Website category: game
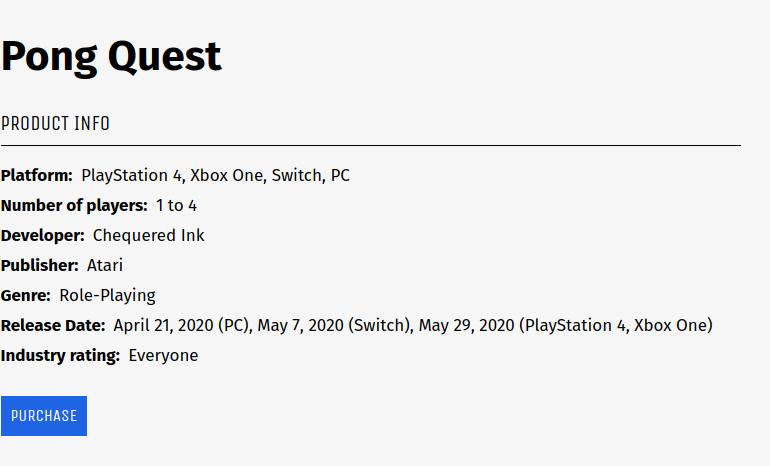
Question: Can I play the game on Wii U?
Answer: no

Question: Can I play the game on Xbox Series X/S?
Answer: no

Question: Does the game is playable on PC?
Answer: yes

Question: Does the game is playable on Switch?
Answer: yes

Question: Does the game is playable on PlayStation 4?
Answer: yes

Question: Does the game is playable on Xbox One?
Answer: yes

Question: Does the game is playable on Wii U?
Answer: no

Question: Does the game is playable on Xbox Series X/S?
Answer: no

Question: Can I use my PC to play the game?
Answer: yes

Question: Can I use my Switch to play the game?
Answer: yes

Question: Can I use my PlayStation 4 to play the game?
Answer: yes

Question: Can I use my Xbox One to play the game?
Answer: yes

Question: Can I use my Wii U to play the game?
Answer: no

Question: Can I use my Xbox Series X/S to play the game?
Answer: no

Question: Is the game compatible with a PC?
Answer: yes

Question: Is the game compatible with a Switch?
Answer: yes

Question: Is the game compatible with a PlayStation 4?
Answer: yes

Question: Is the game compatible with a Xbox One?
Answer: yes

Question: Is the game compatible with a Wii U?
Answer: no

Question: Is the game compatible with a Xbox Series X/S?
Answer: no